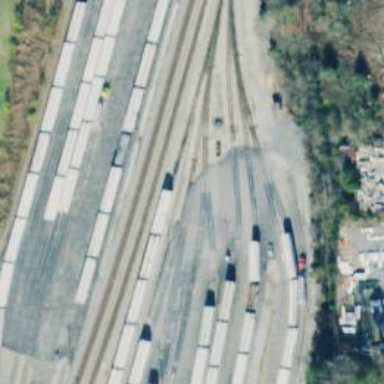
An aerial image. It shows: Rail spur service.